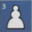
Piece: wP